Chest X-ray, PA view. Patient: 55 years old, sex F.
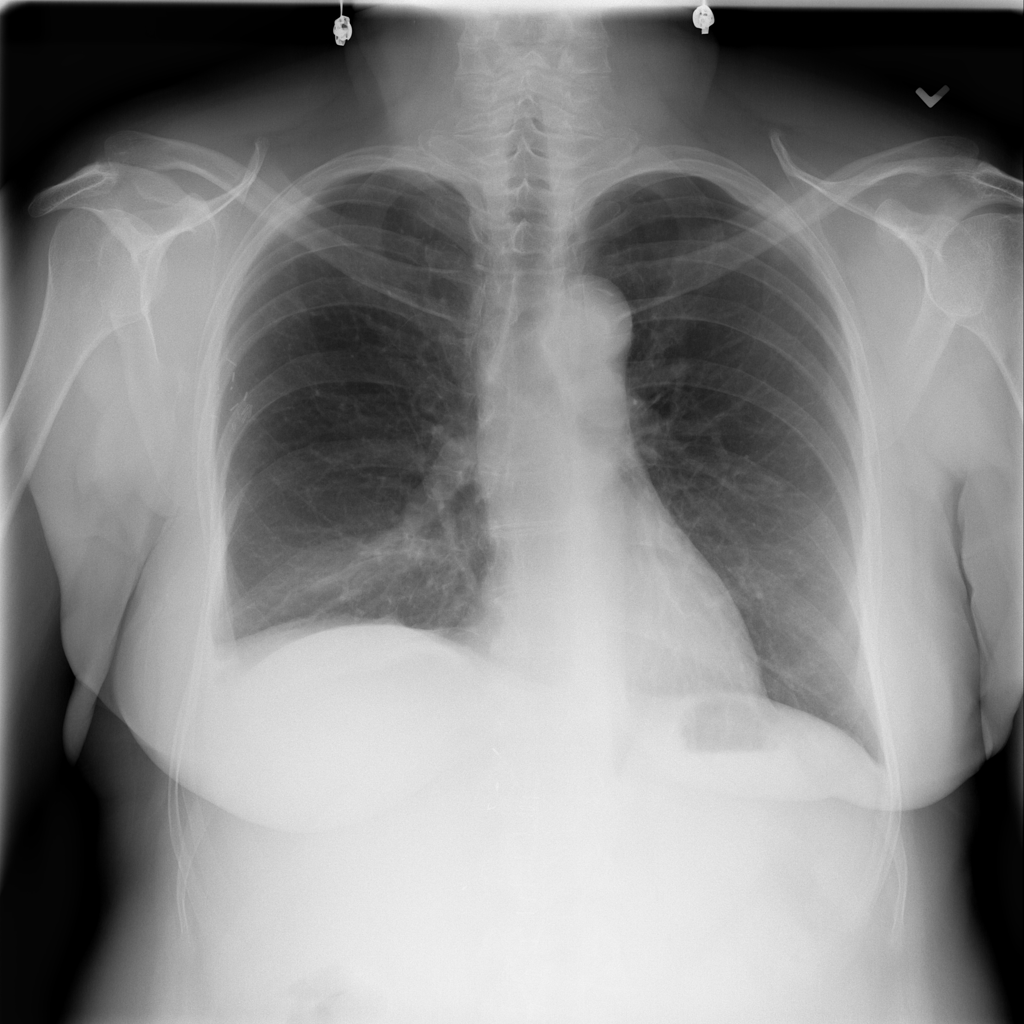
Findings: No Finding